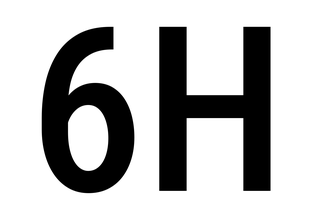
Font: Roboto_Condensed_Medium